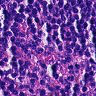
Metastatic tissue present: no